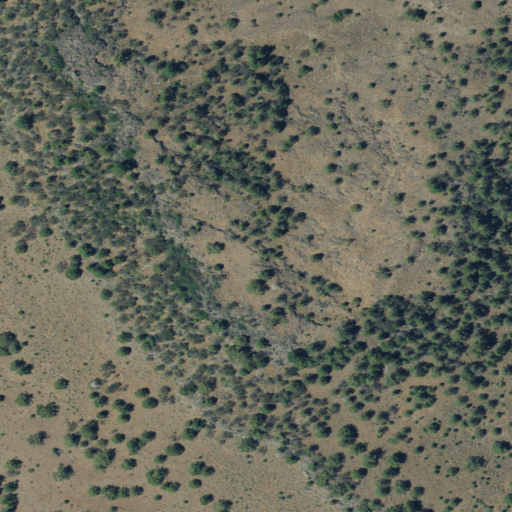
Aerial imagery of mountain in Oregon named Elephant Butte containing shrub and evergreen forest